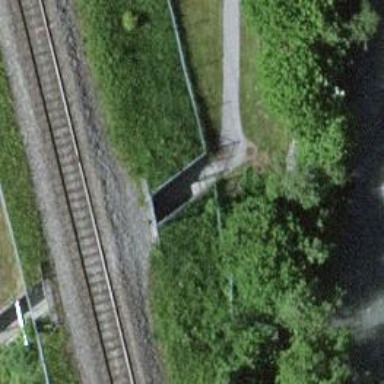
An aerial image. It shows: Tunneled path.